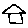
Label: house